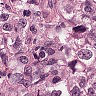
Metastatic tissue present: yes